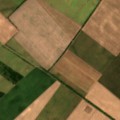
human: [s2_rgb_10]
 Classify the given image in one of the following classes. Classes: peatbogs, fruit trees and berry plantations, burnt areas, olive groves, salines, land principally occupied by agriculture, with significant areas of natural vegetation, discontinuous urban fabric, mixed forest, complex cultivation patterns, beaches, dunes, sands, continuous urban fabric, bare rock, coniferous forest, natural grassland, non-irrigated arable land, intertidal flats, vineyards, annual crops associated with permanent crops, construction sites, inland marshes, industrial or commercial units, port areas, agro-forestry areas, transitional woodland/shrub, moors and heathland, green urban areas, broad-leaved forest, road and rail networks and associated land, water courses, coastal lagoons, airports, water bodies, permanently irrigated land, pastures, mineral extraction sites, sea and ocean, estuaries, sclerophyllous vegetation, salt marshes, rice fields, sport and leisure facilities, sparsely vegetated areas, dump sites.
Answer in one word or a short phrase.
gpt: non-irrigated arable land